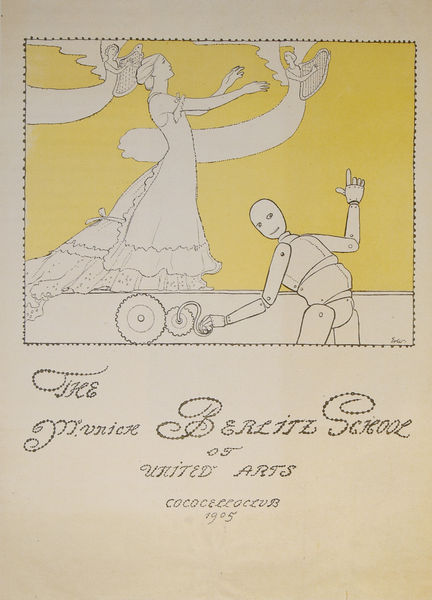
Titel: Plakat für den Cococelloclub
Künstler: Fritz Erler
Standort: München
Institution: Stadtmuseum
Schlagwörter: himmel, weiß, frauen, gelb, finger, frau, hell, hintergrund, kleid, kleider, schwarz, zeichnung, dame, schleife, mensch, rahmen, signatur, öl, auge, blatt, bühne, musik, england, rund, räder, engel, schürze, schrift, papier, schule, grafik, graphik, linien, werbung, drehen, figuren, wagen, jugendstil, zeigefinger, muse, zeigen, oben, lachen, buch, münchen, druck, druckgraphik, druckgrafik, titel, illustration, punkt, kreise, beschriftung, plakat, puppe, kunstgewerbe, sehnsucht, zeichnen, film, usa, harfe, lyra, leier, aufziehen, munich, englisch, gliederpuppe, british school, filmplakat, hampelmann, harfen, marionette, mnich, musizierend, school, sängering, uneted arts, united arts, zahnräder, zahnrad, mannequin, roboter, schlafwandeln, united, ., 1905, arts, ölen, artists, berlitz school, drehbuch, berlitz, harfte, kliederpuppe